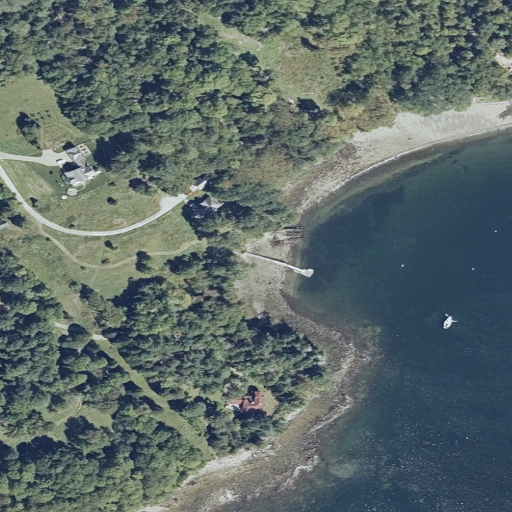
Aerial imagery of beach in Maine named Pebble Beach containing open water, deciduous forest, mixed forest, herbaceous wetlands, open development, low intensity development, shrub, woody wetlands, pasture, medium intensity development, and evergreen forest